Question: In my iphone app i have implemented the SearchBar on TableView.
Now the SearchBar Searches the items but the searched items are not shown in the tableview as the NSMutableArray which fills up the table with the search results is not retaining the values.
I have put the screenshot of the code and the NSLog statements for the count of copyListOfItems always return 0 even though the NSLog(@"%@",sTemp); shows the searched items in Console.
I have created the property for the NSMutableArray copyListOfItems and also synthesized it but its count in the Console is always shown as Zero.
'''
searchArray = [Food mutableCopy];
for (NSString *sTemp in searchArray)
{
NSLog(@"Value: %@",NSStringFromClass([sTemp class]));
NSRange titleResultsRange = [sTemp rangeOfString:searchText options:NSCaseInsensitiveSearch];
if (titleResultsRange.length > 0)
{
NSLog(@"sTemp is:%@",sTemp);
NSLog(@" is:%@",sTemp);
[copyListOfItems addObject:sTemp];
[copyListOfItems retain];
}
NSLog(@"Copy list count in Search Delegate Method inside For : %d",[copyListOfItems count]);
}
NSLog(@"Copy list count in Search Delegate Method : %d",[copyListOfItems count]);
[searchArray release];
searchArray = nil;
searching = YES;
[self.table reloadData];
'''
de:

What should I do?
Please Help
Please Suggest
Thanks
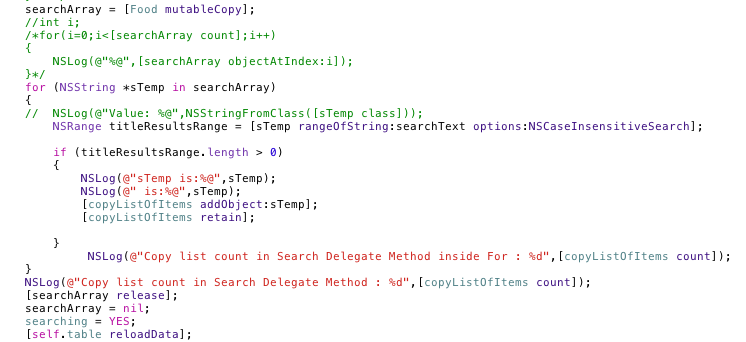
Answer: Oops..!!!! Cleaned my project and build and run again and it has started working.Thanks guys for being so helpful.. :]